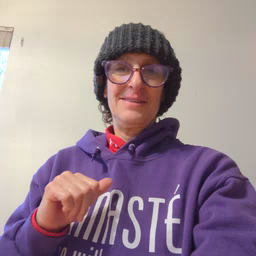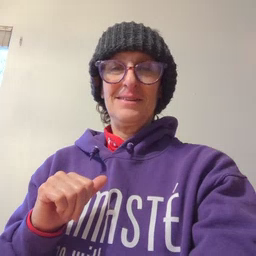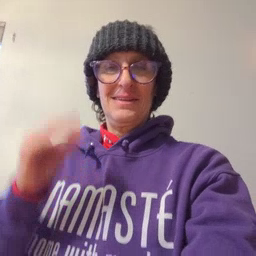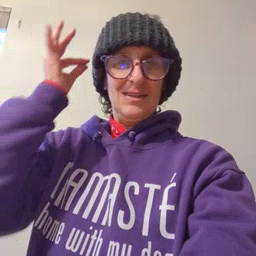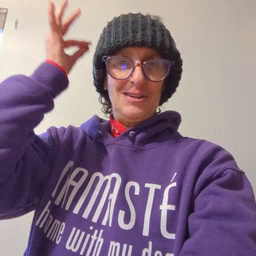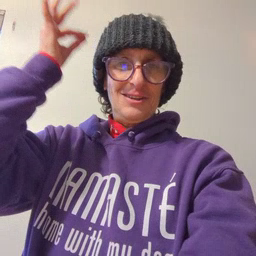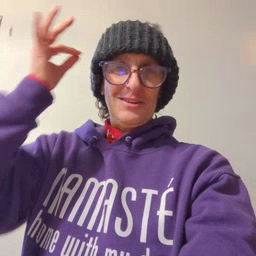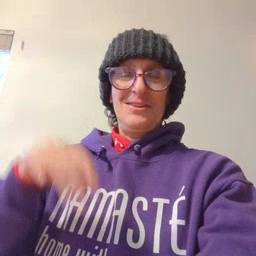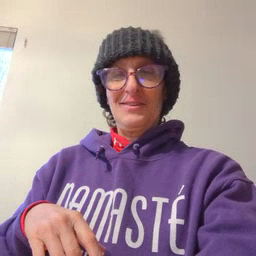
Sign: hair